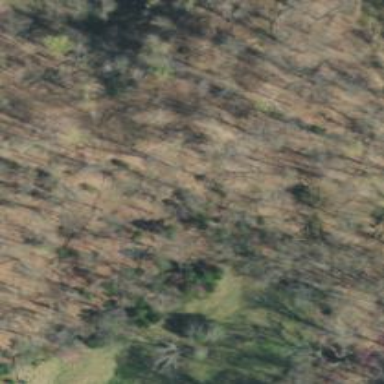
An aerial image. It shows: Natural ridge.